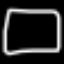
Label: square